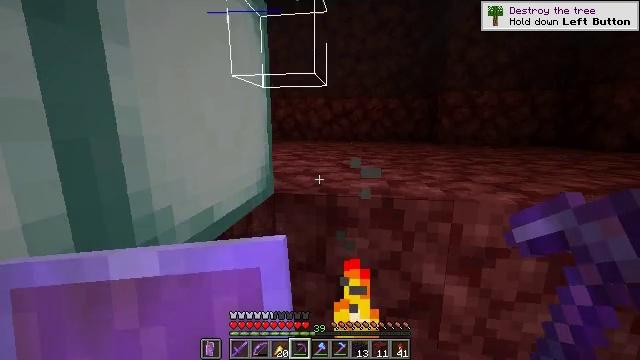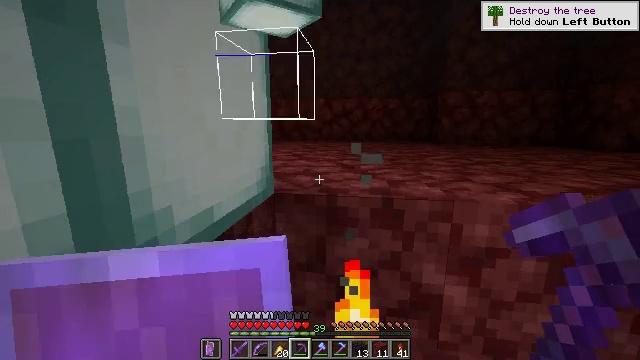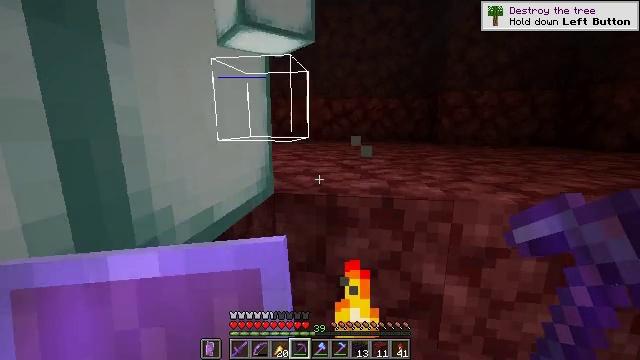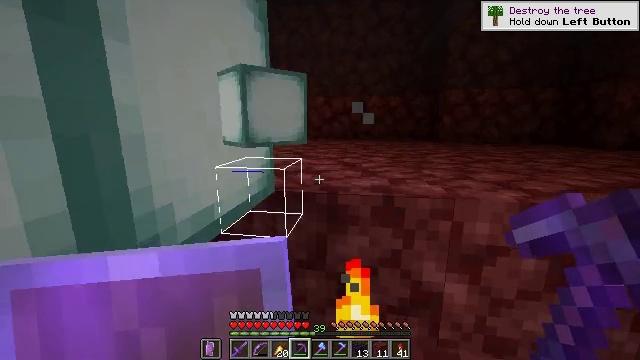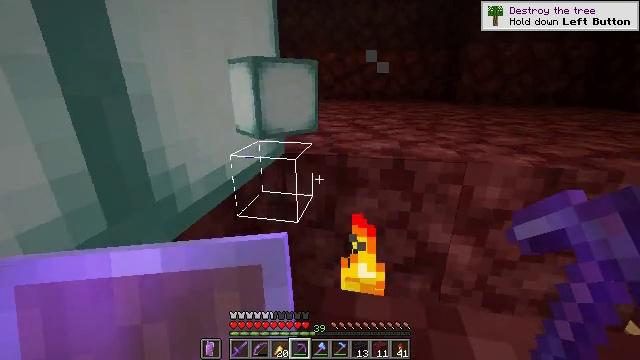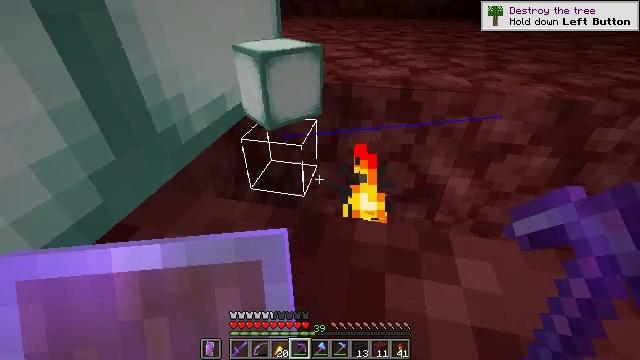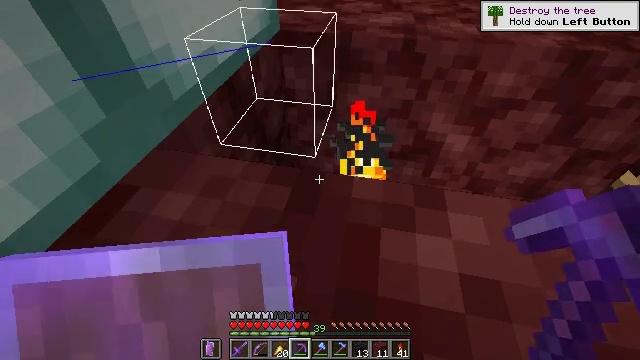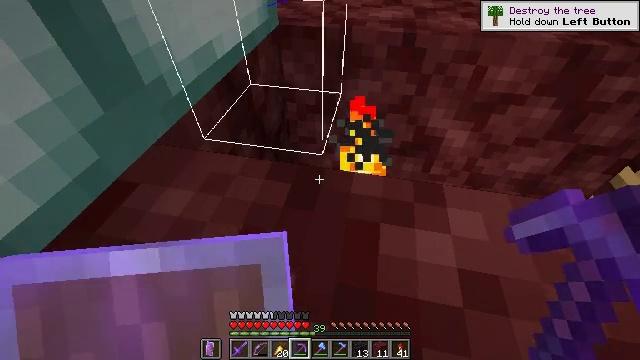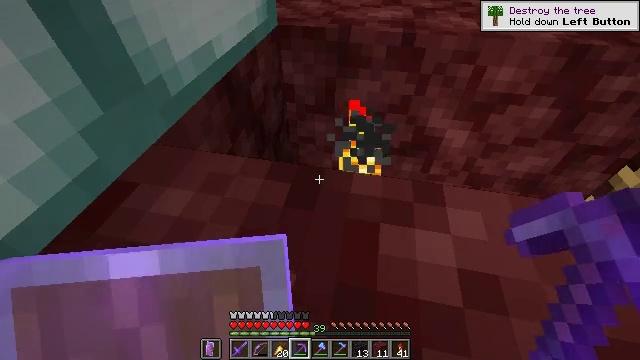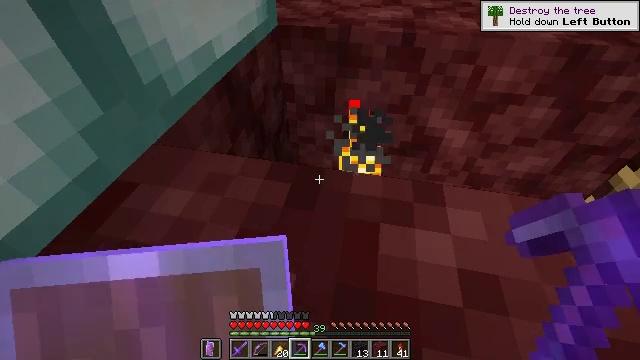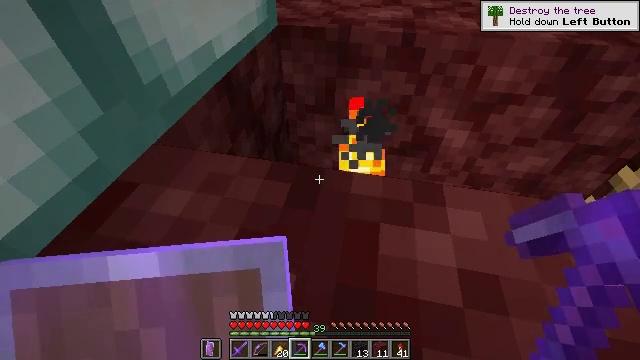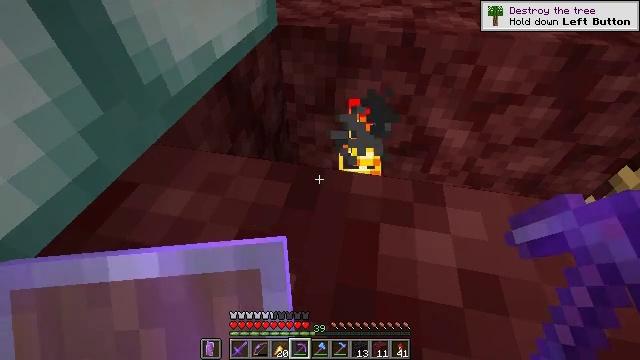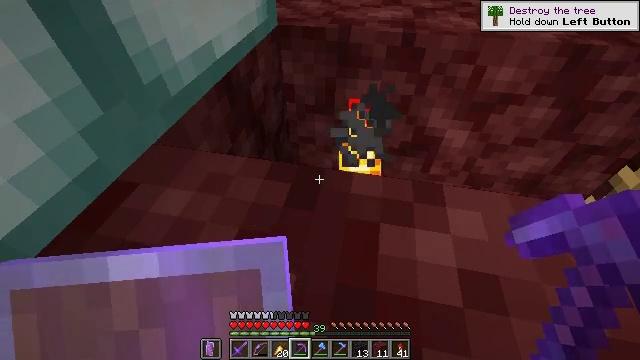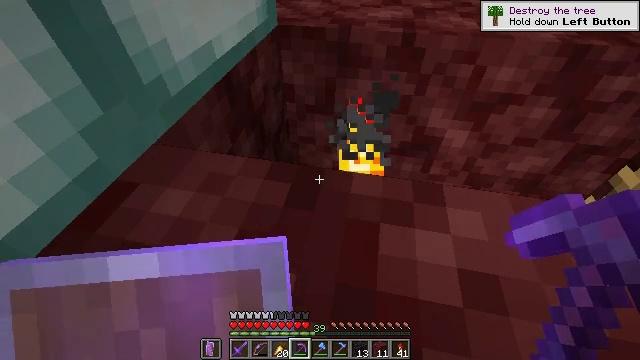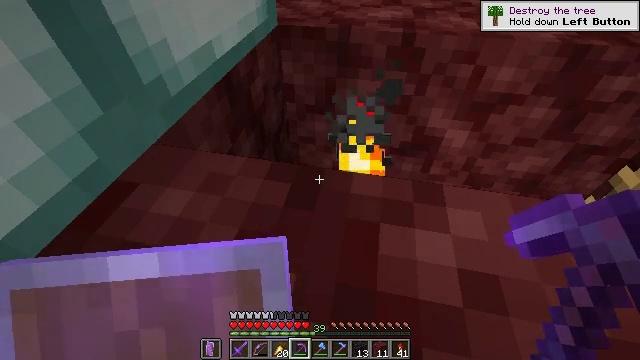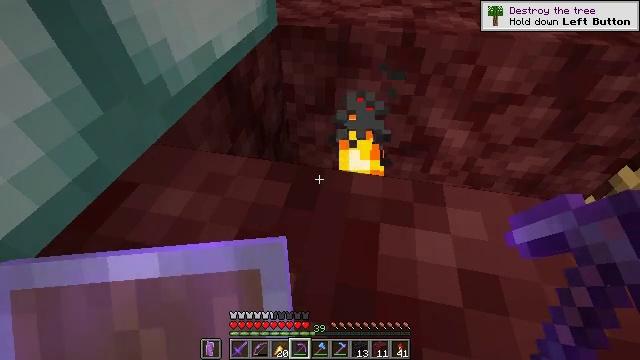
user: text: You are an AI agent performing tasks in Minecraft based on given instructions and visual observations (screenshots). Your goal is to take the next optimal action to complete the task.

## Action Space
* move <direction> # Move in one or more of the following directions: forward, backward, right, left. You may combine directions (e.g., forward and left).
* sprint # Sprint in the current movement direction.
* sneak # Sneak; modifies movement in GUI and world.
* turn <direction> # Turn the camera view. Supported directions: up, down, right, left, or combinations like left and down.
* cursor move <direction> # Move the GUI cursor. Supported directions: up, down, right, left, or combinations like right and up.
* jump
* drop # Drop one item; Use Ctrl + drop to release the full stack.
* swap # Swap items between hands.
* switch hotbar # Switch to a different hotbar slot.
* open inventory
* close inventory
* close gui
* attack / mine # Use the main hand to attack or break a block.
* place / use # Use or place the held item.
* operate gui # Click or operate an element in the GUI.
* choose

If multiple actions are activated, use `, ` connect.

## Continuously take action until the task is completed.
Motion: motion action
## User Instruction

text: Mine the sea lantern from the ocean monument.
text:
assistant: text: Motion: no_op
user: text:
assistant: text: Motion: no_op
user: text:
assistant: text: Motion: no_op
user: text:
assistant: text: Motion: turn left and down
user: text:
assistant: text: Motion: turn down
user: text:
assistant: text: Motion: turn down
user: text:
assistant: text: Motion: no_op
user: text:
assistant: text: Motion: no_op
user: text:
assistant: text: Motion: no_op
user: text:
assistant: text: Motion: no_op
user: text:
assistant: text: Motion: no_op
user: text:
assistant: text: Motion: no_op
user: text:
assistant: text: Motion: no_op
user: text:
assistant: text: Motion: no_op
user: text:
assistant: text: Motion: no_op
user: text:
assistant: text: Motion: no_op
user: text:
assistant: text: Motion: no_op
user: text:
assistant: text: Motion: turn down
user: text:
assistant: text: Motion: turn down
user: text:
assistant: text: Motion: no_op
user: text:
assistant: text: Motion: no_op
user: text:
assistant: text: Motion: no_op
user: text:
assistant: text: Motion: sneak
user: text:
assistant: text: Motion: sneak
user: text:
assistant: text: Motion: sneak
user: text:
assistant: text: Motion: sneak
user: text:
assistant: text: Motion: sneak
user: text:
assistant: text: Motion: sneak
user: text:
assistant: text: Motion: sneak
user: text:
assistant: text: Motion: sneak